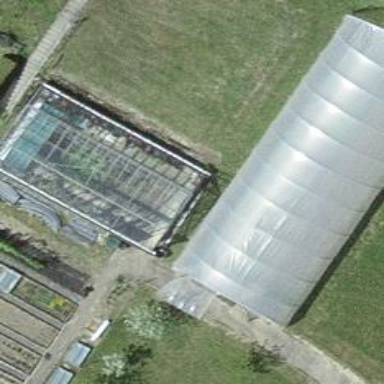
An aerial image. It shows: Greenhouse.